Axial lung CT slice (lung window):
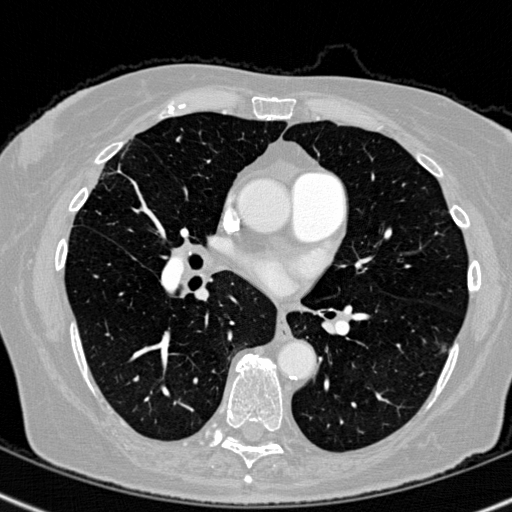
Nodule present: no